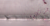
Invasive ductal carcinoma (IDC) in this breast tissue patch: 0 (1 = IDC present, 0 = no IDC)